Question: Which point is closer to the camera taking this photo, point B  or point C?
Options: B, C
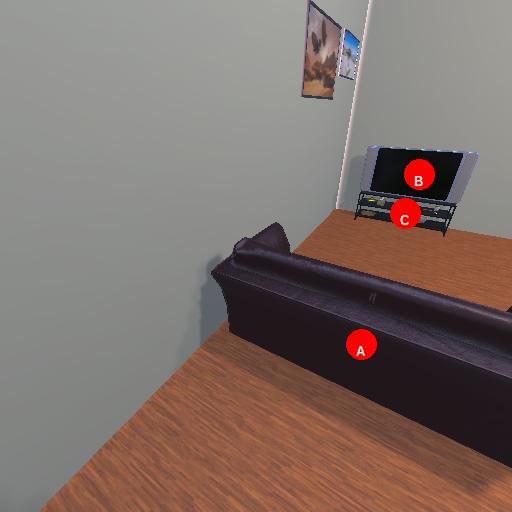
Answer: B